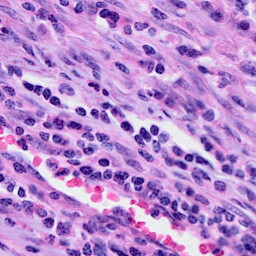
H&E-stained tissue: Cervix